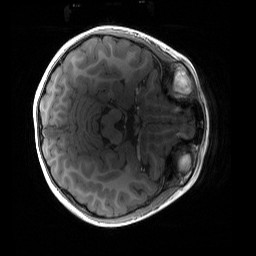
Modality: T1w
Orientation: axial
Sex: female
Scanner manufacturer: siemens
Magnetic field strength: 3 T
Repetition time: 1.9 s
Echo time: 0.00243 s